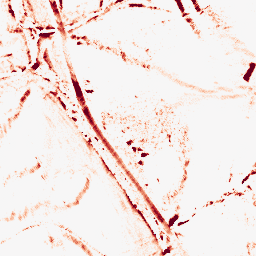
Category: morphological
Decomposition family: morphological_diamond
Decomposition parameters: operation: opening
radius: 5
Upsampling method: bicubic_3x
Upsampling parameters: scale: 3
Upsampling scale: 3